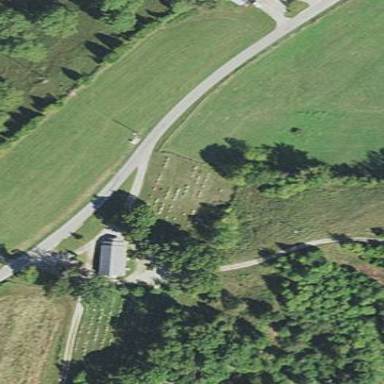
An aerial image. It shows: Cemetery.